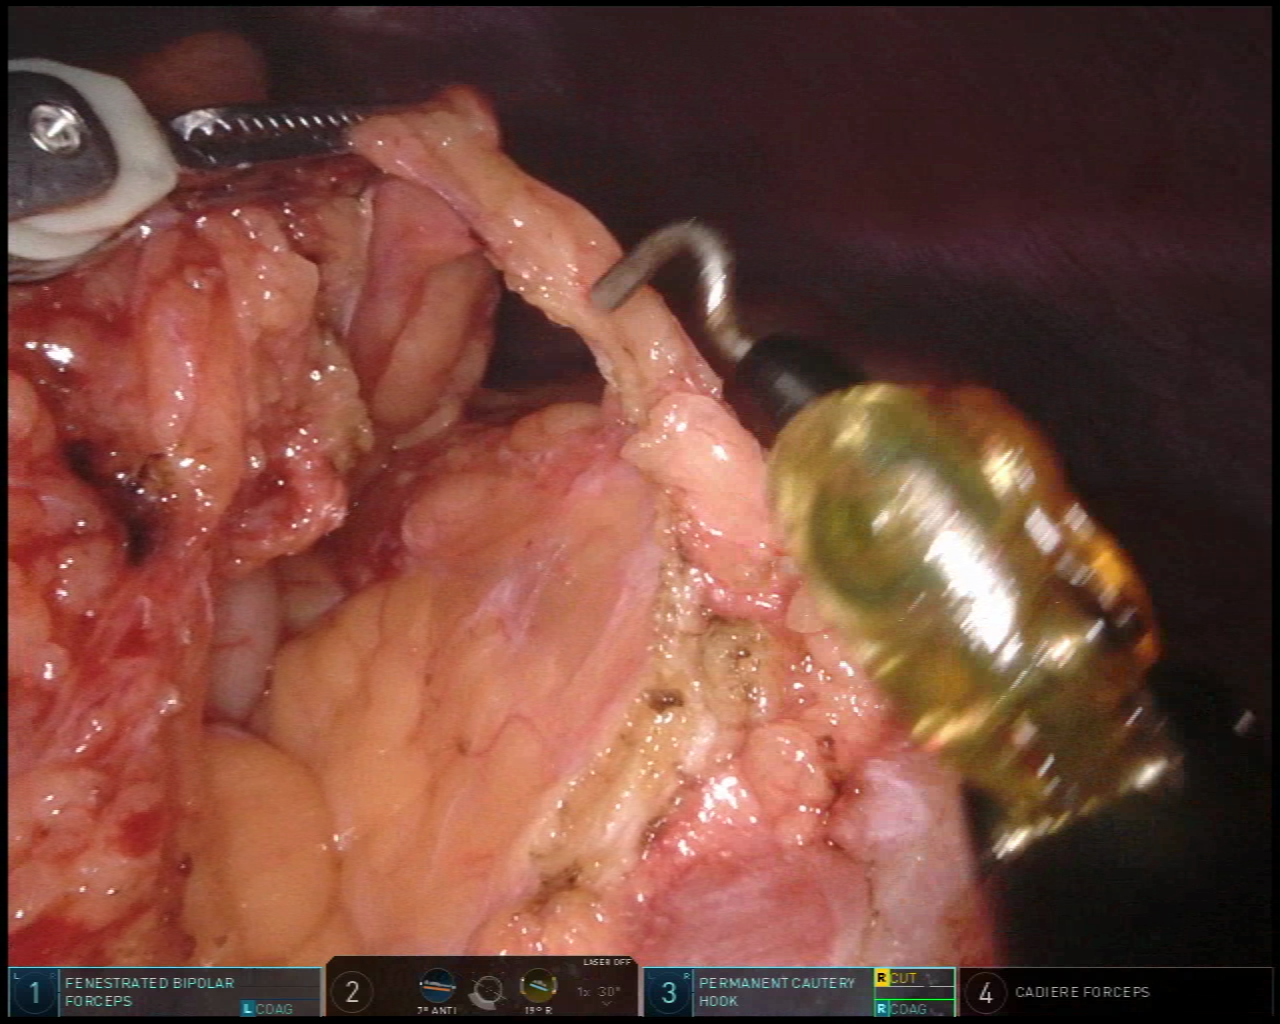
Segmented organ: stomach
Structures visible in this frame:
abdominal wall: yes
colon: yes
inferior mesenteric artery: no
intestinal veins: no
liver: no
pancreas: no
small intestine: no
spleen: no
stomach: yes
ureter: no
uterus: no
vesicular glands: no